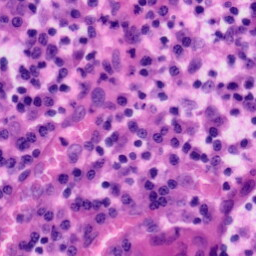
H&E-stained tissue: Tonsil